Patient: sex F, age 33
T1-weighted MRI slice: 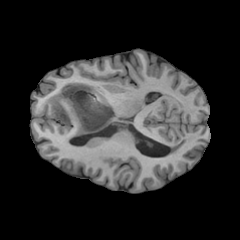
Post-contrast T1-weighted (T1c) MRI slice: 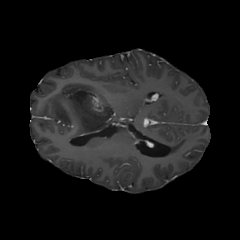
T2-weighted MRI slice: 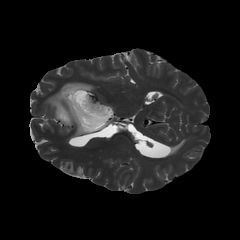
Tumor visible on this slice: yes
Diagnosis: Astrocytoma, IDH-mutant
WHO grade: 4